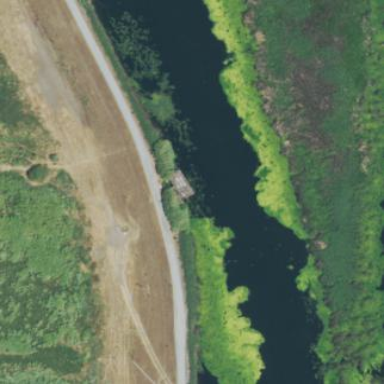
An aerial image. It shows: Marshy wetland area.